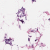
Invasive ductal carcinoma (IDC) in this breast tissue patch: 0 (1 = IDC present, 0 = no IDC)